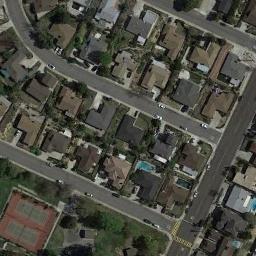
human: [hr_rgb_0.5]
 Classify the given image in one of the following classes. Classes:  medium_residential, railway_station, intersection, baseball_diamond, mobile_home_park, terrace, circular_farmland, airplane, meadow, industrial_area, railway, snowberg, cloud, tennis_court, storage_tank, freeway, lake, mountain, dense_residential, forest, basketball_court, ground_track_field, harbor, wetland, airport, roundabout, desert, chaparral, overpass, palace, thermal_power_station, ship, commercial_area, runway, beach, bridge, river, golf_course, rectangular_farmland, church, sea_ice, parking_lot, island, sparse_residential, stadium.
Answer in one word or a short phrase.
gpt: tennis_court